Question: I accidentally did a system-wide install of flask and sqlalchemy. I "sudo pip install"ed both of them, and now I'm wondering how i can uninstall both of those off my system. I already have virtualenv all set up, so I don't want flask or sqlalchemy attached to my system. I read that having it directly installed can cause problems when working with different frameworks and different versions of a framework.
Is it a problem that I did a system-wide install of these packages?

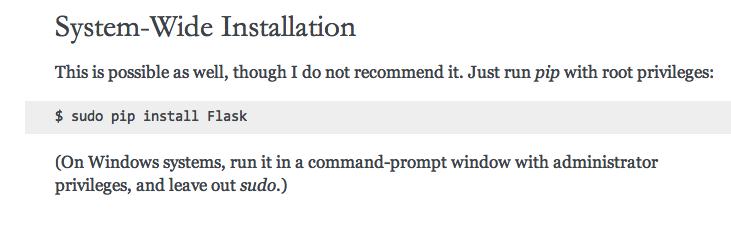
Answer: 'sudo pip uninstall flask' should do the trick. And yes, having it installed globally can cause issues if you're working with different versions of other packages.